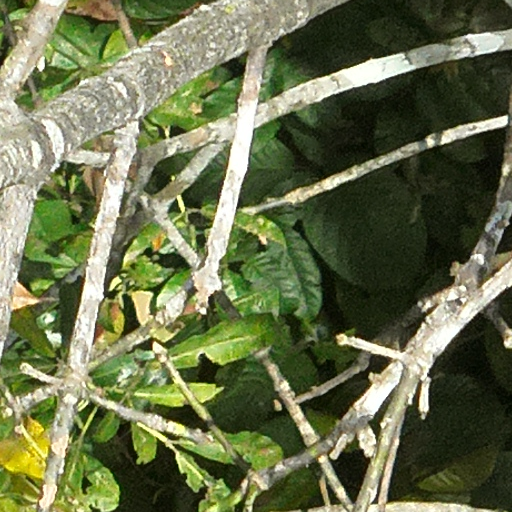
Species: Sterculia apetala
GBIF accepted scientific name: Sterculia apetala
Crown area (m\u00b2): 71.803